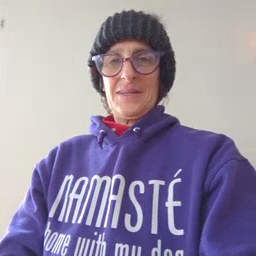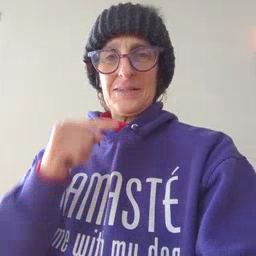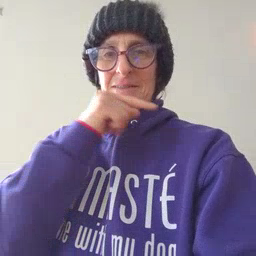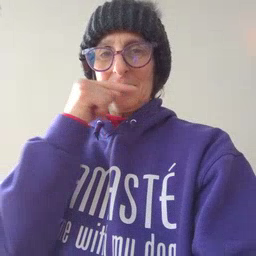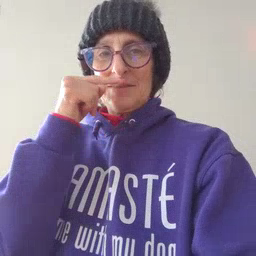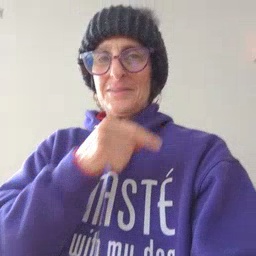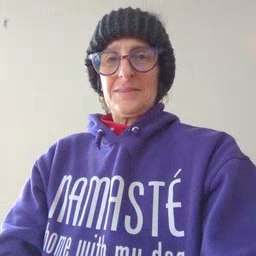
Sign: toothbrush